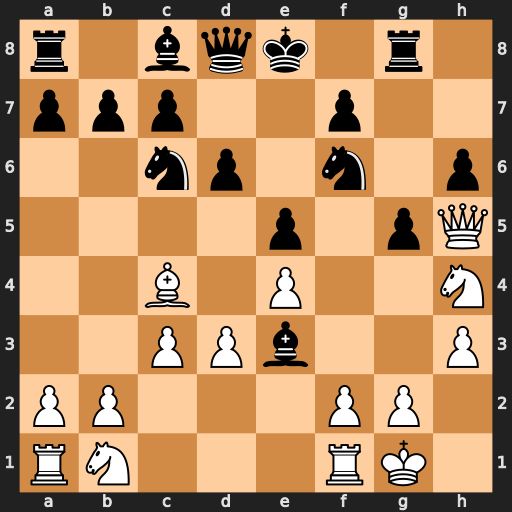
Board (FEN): r1bqk1r1/ppp2p2/2np1n1p/4p1pQ/2B1P2N/2PPb2P/PP3PP1/RN3RK1
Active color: w
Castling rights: q
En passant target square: -
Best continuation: Qxf7#